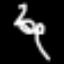
Label: squiggle